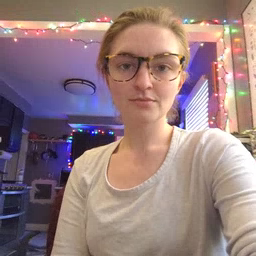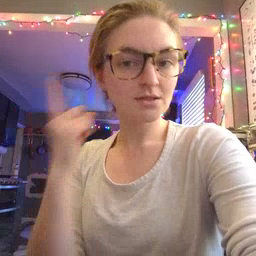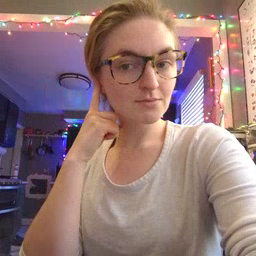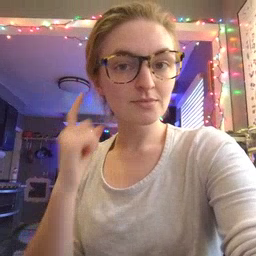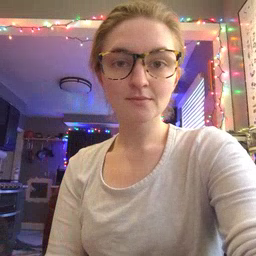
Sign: ear